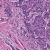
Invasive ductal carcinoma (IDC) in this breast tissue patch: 1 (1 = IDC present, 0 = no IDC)